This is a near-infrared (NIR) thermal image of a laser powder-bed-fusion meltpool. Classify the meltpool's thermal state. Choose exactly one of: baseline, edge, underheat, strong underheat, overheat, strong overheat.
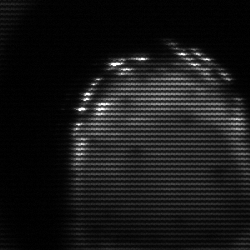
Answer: edge